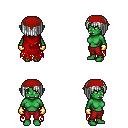
a pixel art fantasy rpg character, female body template, orc, green skin, red tattered cape, red pants, white pageboy hairstyle, red bandana, gold gloves, four views (front, back, left, right), 2x2 character sprite sheet, small pixel art, hard edges, no anti-aliasing